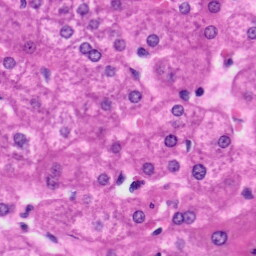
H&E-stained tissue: Liver